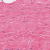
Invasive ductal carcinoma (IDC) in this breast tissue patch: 0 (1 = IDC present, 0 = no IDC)